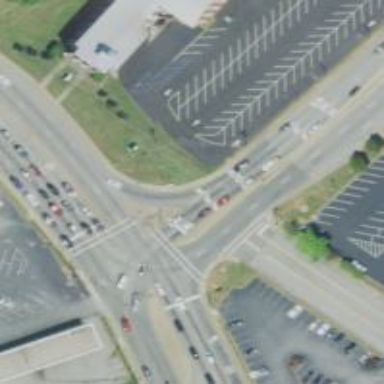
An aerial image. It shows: Footway located on traffic island.